Interaction volume radius: 5 \u00c5
Interaction volume height: 25 \u00c5
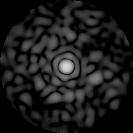
Disorder parameter: 0.8796